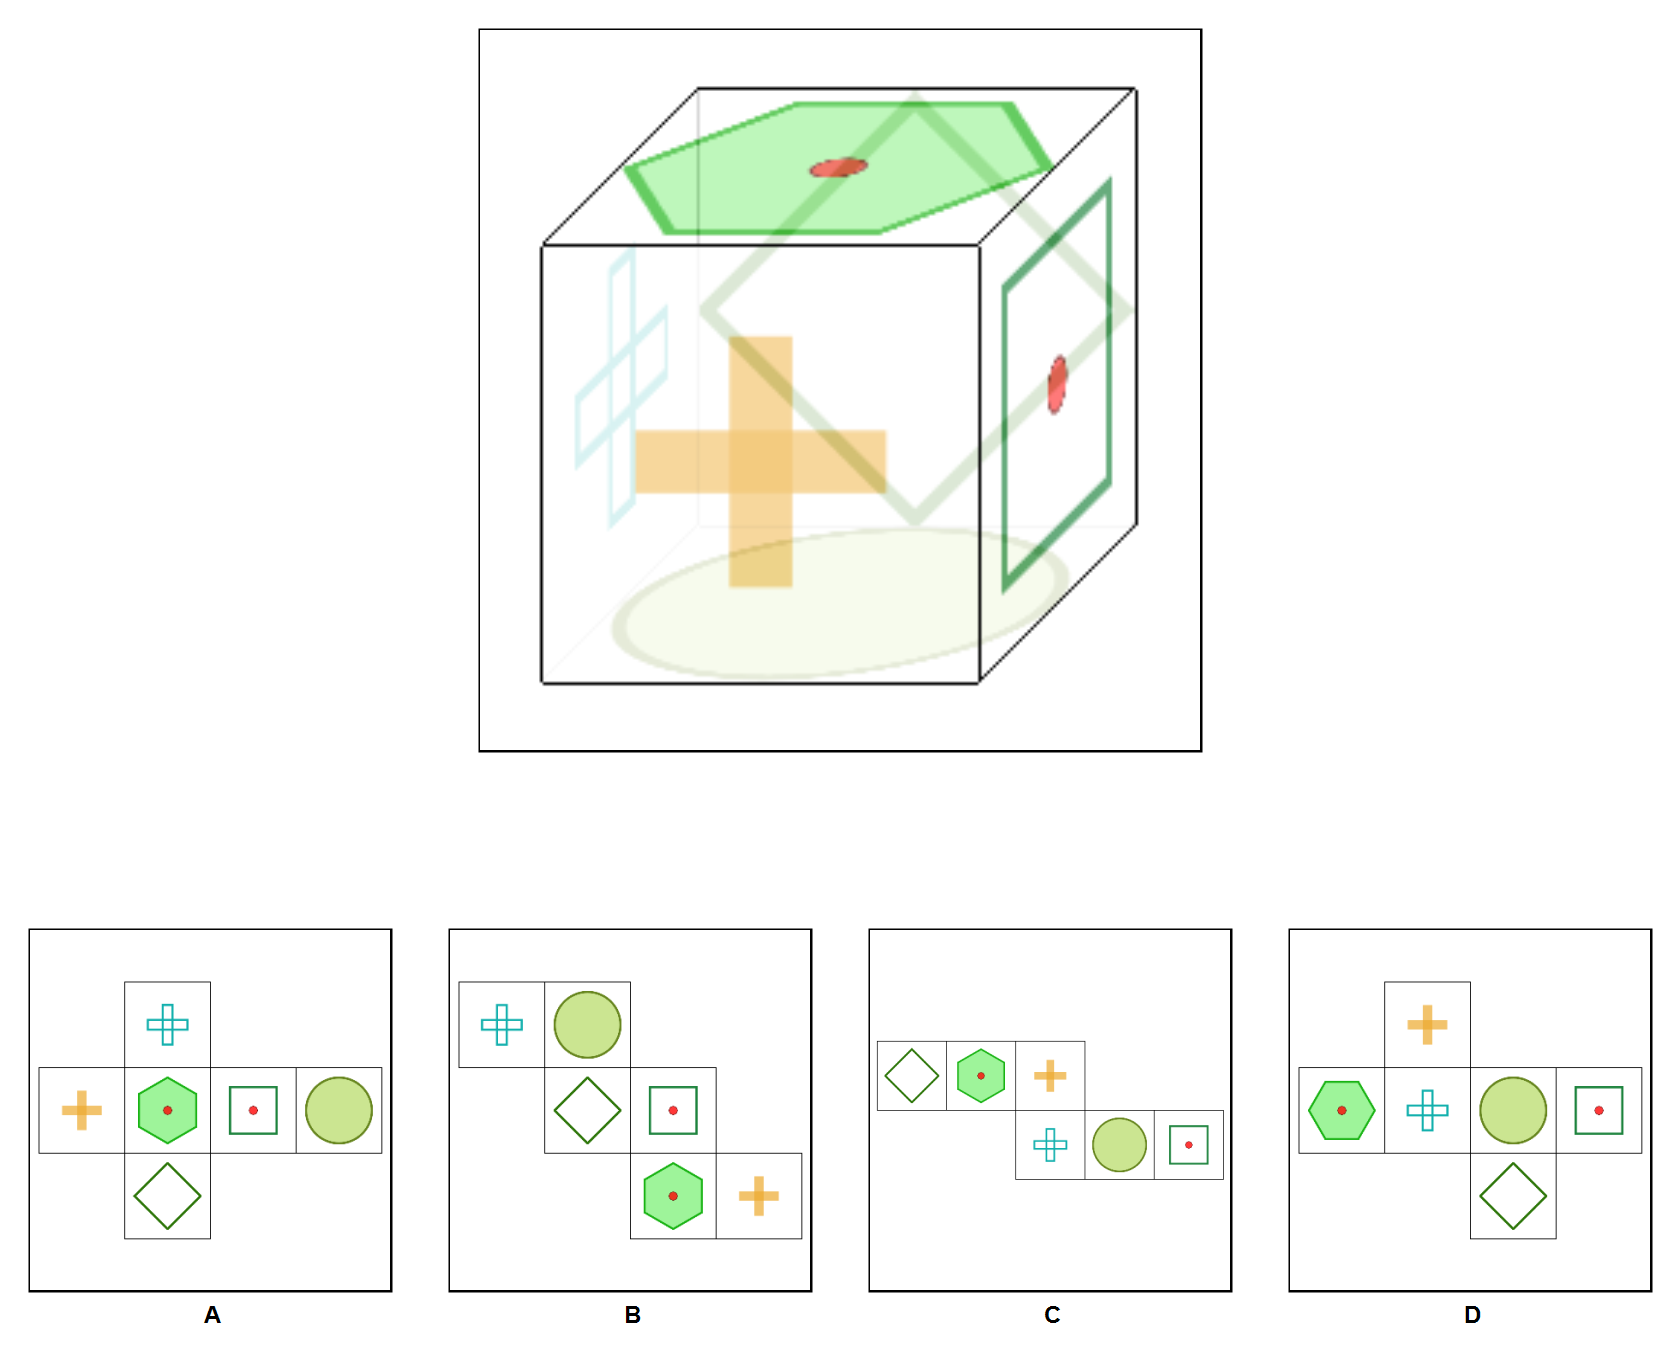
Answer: A